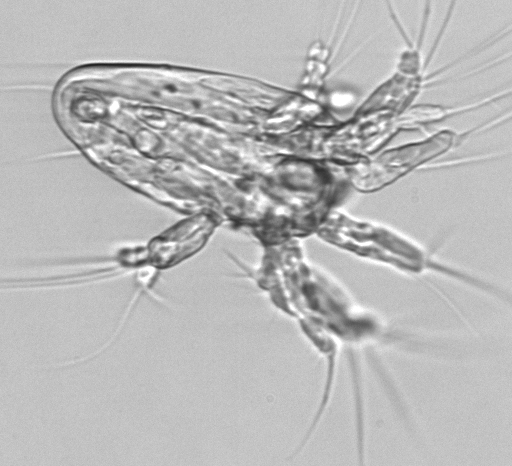
Label: Copepod_nauplii